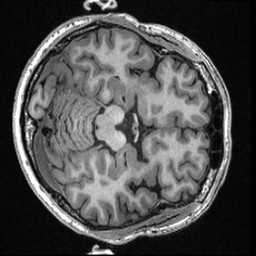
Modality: T1w
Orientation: axial
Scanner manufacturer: ge
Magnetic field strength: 3 T
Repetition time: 0.006736 s
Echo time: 0.002996 s